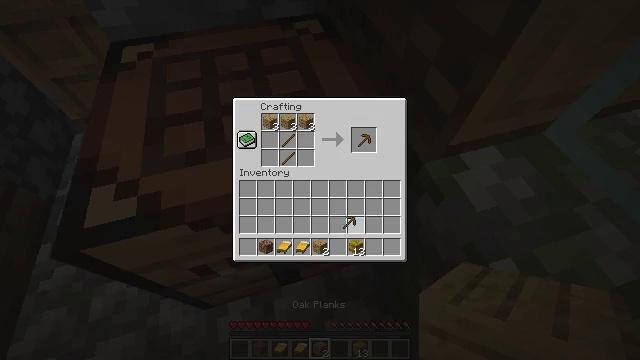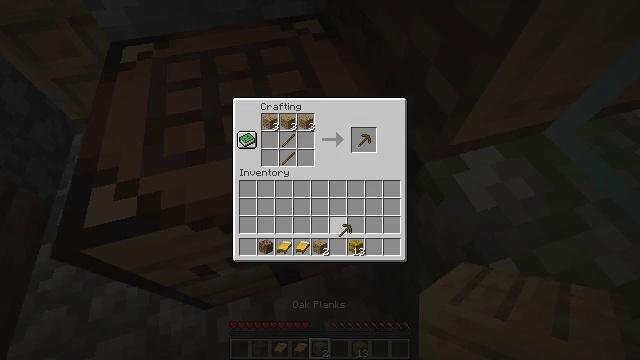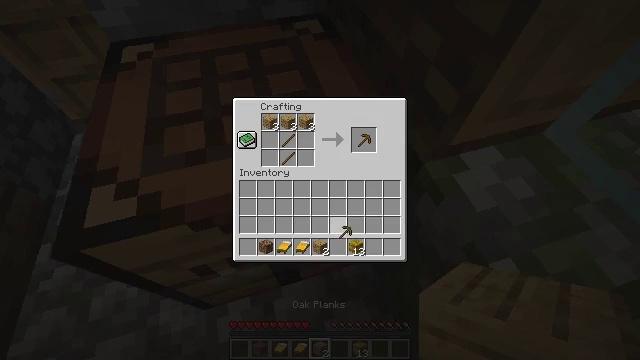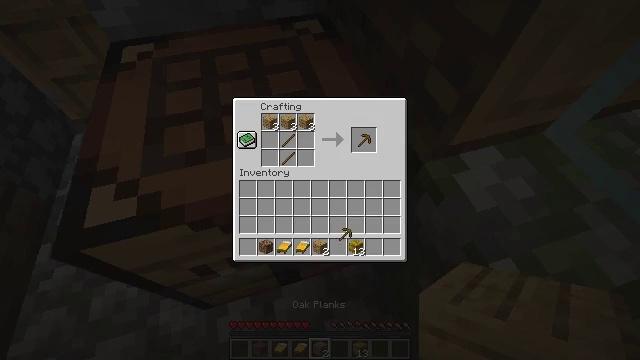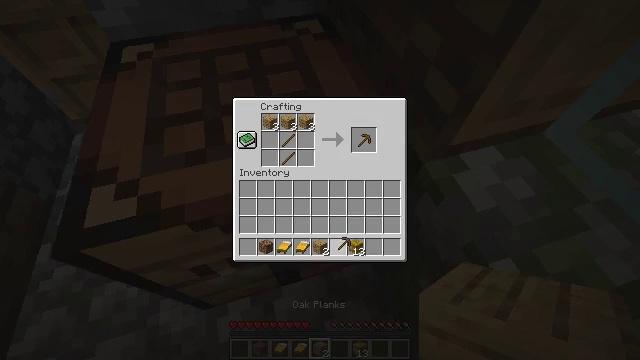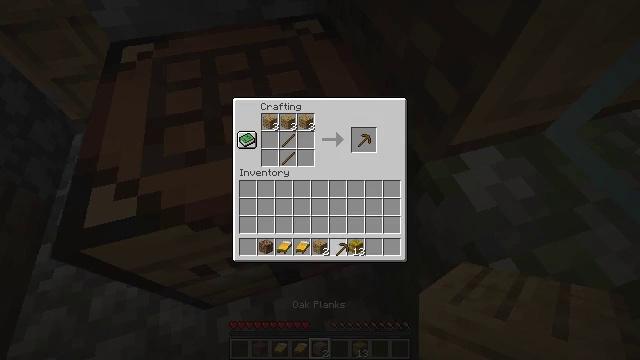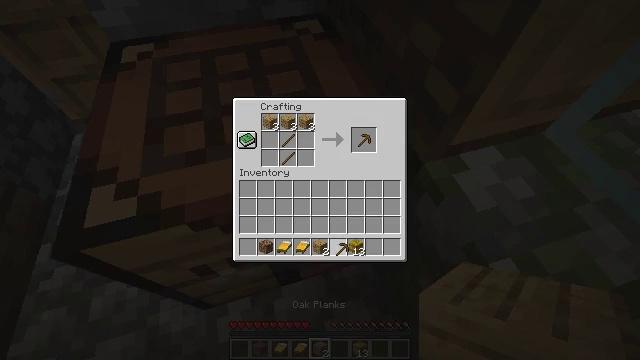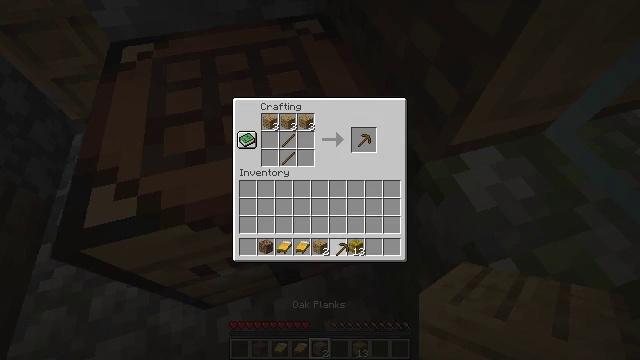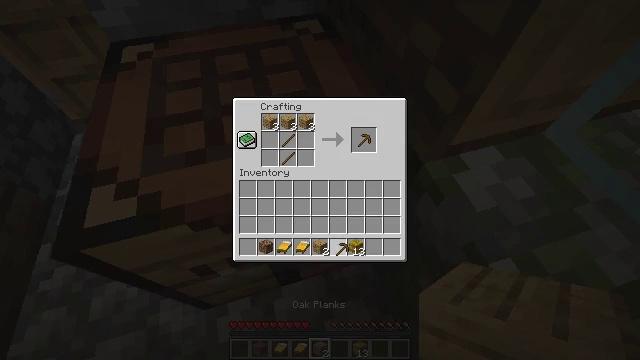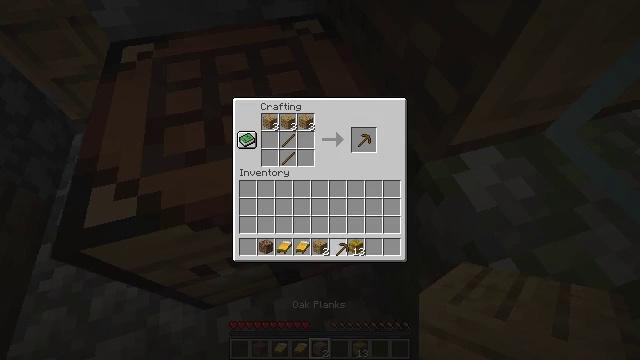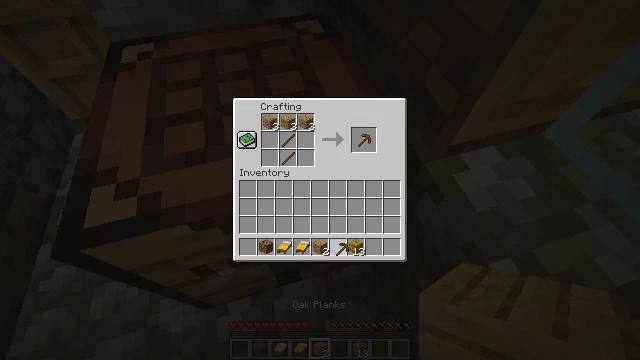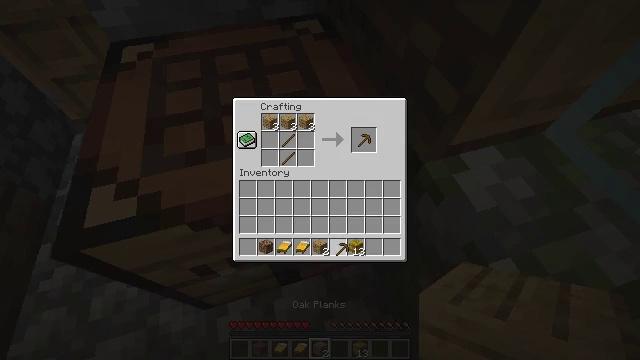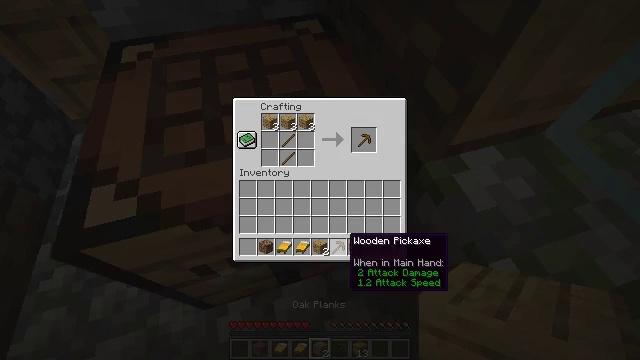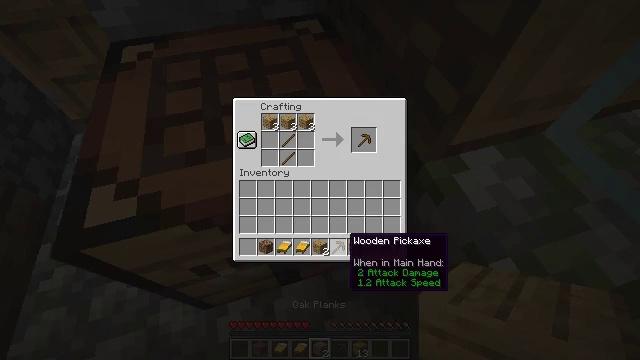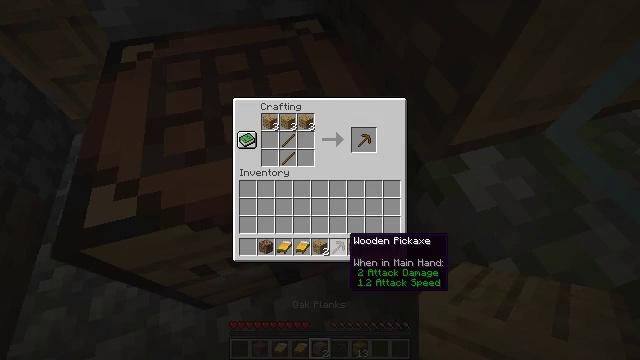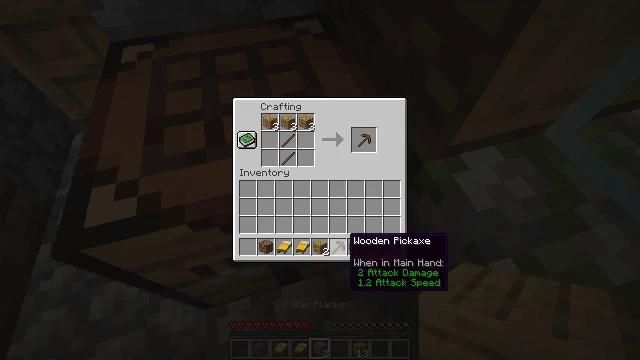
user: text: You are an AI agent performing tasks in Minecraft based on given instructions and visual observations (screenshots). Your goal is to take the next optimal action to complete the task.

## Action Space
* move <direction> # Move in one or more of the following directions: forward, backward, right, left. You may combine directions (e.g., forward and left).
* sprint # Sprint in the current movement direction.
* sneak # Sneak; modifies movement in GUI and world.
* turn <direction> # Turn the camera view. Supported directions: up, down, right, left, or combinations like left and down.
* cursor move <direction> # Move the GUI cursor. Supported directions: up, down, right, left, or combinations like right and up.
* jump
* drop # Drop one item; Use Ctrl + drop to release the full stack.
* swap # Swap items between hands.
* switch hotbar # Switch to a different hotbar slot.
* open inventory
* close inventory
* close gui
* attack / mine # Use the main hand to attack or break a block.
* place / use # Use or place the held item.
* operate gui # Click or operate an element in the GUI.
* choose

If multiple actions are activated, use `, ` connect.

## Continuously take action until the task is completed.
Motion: motion action
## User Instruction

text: Mine the smooth stone slab.
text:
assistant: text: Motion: cursor move down, open gui
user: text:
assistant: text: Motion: no_op
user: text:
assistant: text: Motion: no_op
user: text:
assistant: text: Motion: cursor move down
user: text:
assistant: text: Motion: no_op
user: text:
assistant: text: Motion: no_op
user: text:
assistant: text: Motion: no_op
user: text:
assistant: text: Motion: operate gui
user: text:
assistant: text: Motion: operate gui
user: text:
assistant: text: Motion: operate gui
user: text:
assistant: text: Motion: operate gui
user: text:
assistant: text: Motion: no_op
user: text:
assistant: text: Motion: no_op
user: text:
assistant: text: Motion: no_op
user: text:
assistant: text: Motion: no_op
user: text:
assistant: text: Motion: no_op
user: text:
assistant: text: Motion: no_op
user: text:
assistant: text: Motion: no_op
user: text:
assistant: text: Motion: no_op
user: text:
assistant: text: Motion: no_op
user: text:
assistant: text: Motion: close gui
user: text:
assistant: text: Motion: open inventory
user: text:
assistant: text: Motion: open inventory
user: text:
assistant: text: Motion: open inventory
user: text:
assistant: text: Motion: no_op
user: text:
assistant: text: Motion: turn right
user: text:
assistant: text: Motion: turn right and down
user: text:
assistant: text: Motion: turn right
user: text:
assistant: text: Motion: turn right and down
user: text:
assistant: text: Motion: turn right and down